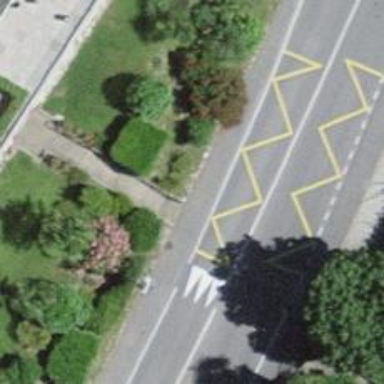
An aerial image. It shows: Bus stop with platform for public transport.